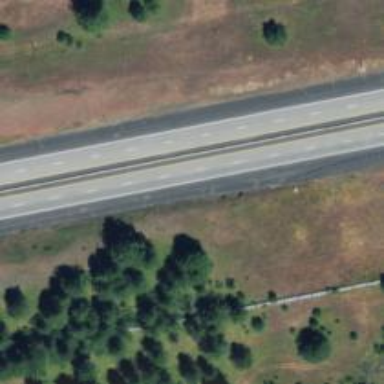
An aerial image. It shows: Asphalt motorway.